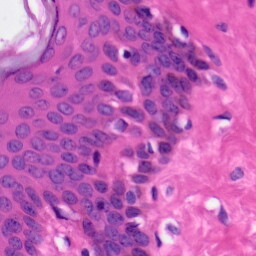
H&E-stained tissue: Skin